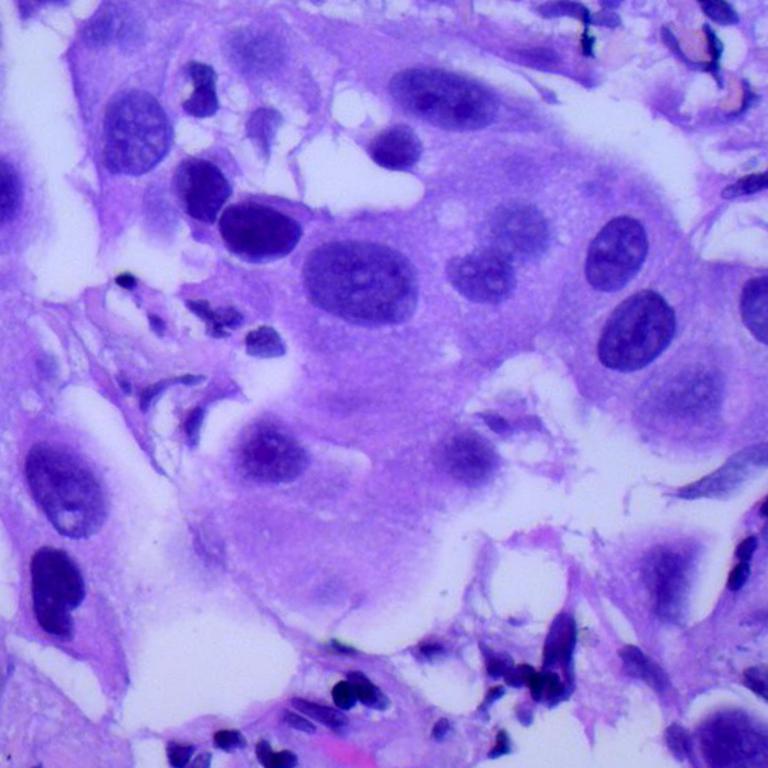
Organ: lung
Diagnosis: adenocarcinomas